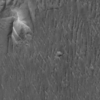
Label: not_dusty